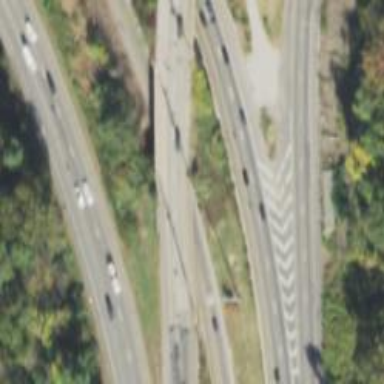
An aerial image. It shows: Bridge on motorway link.